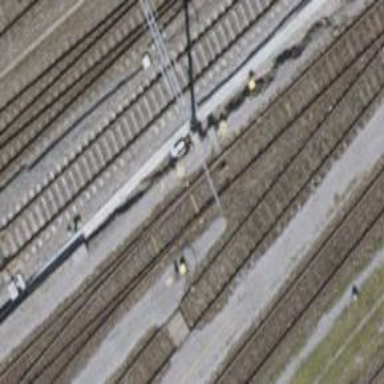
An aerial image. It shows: Railway switch.